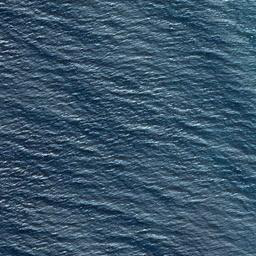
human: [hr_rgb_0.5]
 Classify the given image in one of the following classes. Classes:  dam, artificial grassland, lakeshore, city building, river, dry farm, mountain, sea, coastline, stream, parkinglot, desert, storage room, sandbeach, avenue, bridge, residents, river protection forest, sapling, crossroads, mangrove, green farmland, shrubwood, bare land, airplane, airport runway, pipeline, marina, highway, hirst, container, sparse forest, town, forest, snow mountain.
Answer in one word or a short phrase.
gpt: sea